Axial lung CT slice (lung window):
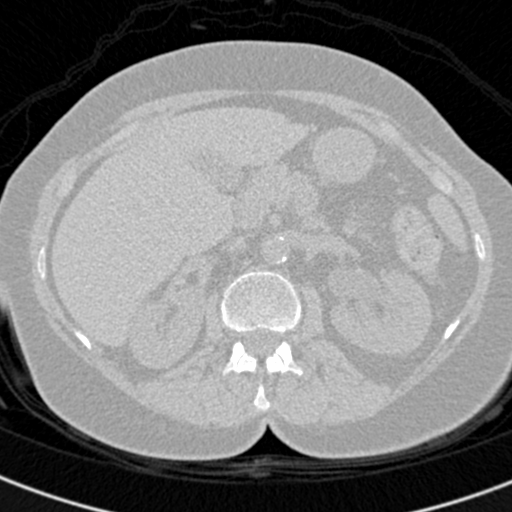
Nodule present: no